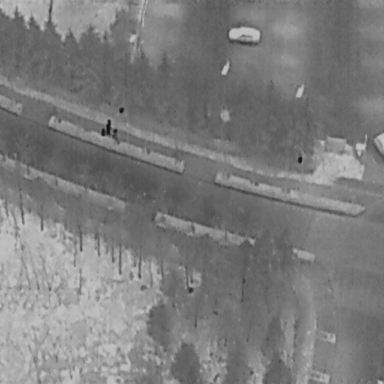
There are three Cars in the infrared image.